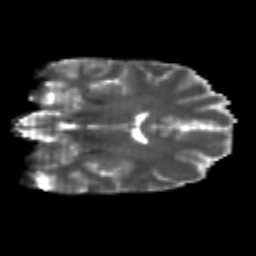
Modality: T2w
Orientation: coronal
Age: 24
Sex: female
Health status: healthy
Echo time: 0.074 s